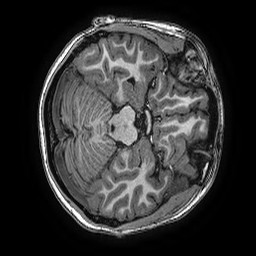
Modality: T1w
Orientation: axial
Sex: female
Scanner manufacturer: ge
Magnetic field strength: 3 T
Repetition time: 0.0077 s
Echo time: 0.003436 s